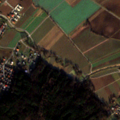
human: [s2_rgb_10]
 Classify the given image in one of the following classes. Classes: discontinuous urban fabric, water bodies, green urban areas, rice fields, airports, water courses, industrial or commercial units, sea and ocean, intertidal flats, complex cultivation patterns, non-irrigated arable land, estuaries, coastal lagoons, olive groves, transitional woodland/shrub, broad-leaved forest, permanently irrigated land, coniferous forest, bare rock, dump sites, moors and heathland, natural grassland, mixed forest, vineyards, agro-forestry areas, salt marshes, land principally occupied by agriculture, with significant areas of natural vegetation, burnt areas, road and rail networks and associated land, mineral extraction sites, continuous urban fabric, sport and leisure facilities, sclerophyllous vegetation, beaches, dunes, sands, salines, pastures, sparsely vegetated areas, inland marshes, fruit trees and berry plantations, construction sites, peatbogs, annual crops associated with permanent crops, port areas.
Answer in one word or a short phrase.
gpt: discontinuous urban fabric, non-irrigated arable land, broad-leaved forest, mixed forest